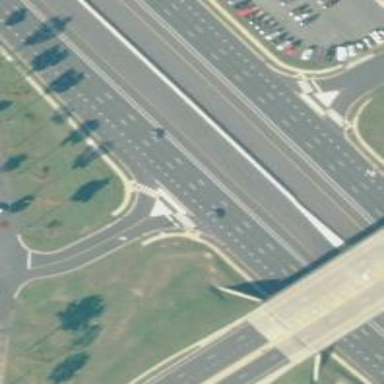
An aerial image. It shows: Asphalt trunk highway classified as expressway.